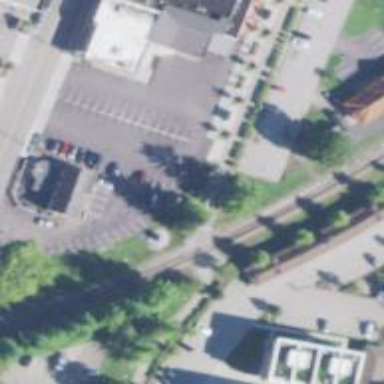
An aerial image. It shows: Railway crossing with lights and saltire. The crossing is fully barricaded.